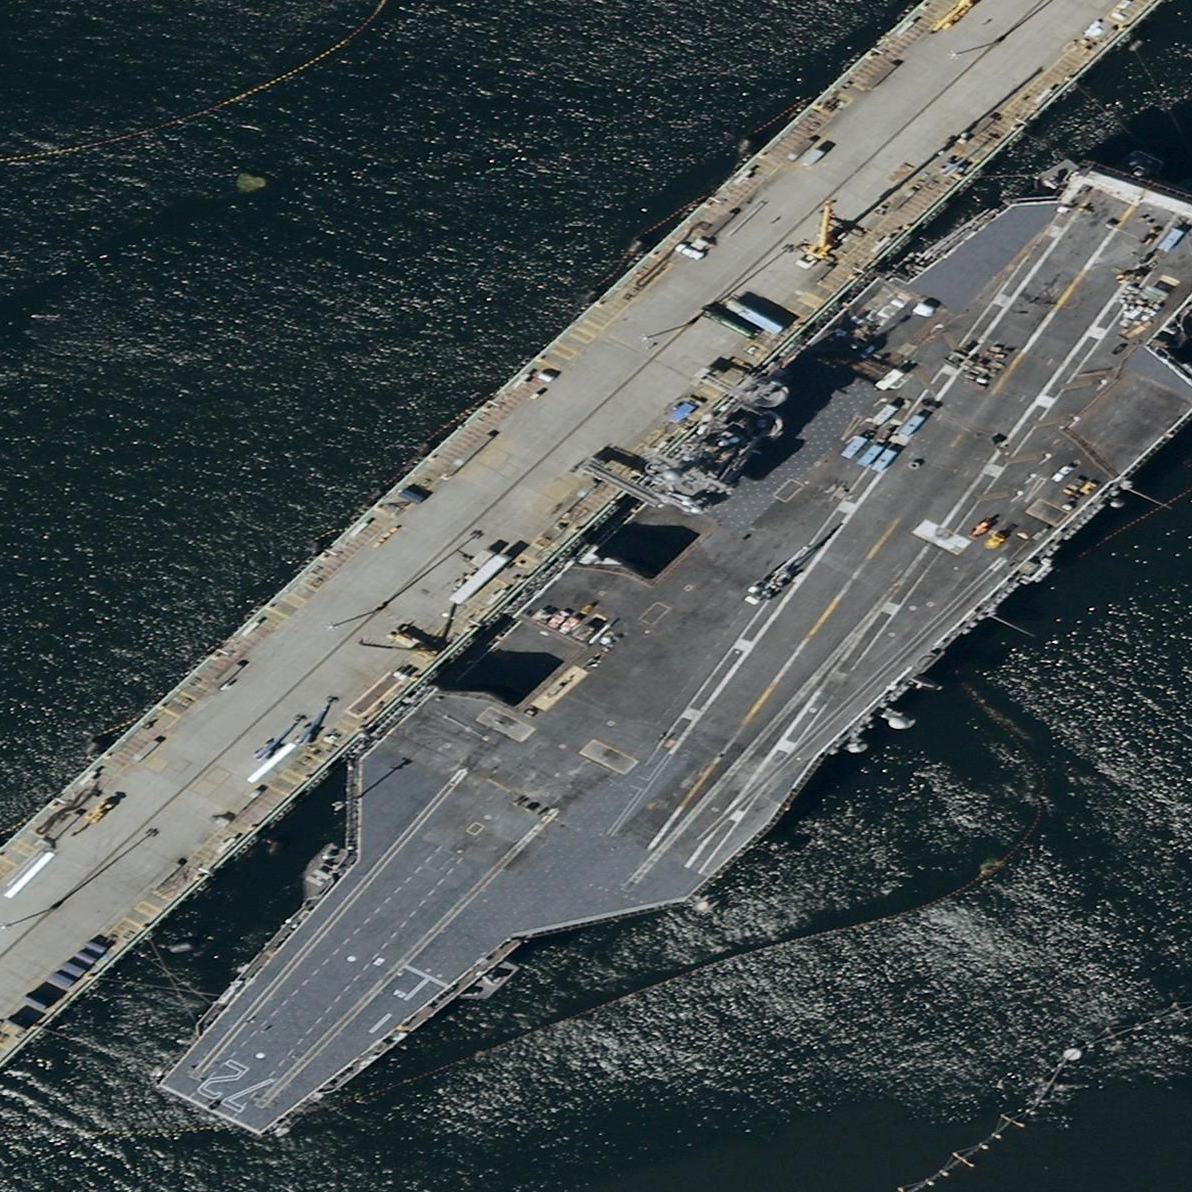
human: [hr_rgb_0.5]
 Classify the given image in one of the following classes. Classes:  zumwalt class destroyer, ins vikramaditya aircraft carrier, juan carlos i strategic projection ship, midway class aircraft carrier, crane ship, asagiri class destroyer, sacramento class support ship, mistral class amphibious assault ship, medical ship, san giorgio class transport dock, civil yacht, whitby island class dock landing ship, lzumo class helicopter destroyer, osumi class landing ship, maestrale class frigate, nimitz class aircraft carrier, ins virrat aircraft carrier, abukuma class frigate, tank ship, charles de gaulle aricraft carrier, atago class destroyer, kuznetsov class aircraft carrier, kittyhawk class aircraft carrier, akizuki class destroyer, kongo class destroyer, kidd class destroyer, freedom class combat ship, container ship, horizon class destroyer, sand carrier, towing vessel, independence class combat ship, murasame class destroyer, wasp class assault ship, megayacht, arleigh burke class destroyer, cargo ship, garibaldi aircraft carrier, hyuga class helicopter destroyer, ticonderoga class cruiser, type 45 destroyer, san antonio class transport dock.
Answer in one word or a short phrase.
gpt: Nimitz class aircraft carrier